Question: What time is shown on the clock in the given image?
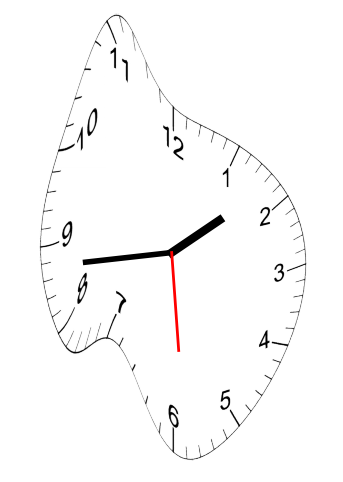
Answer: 01:43:29